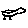
Label: bird